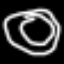
Label: donut